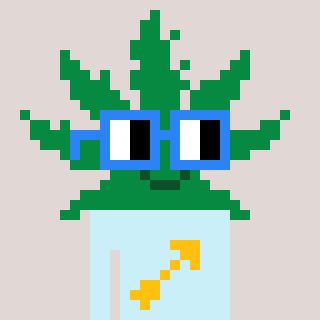
a pixel art character with square blue glasses, a weed-shaped head and a cold-colored body on a warm background